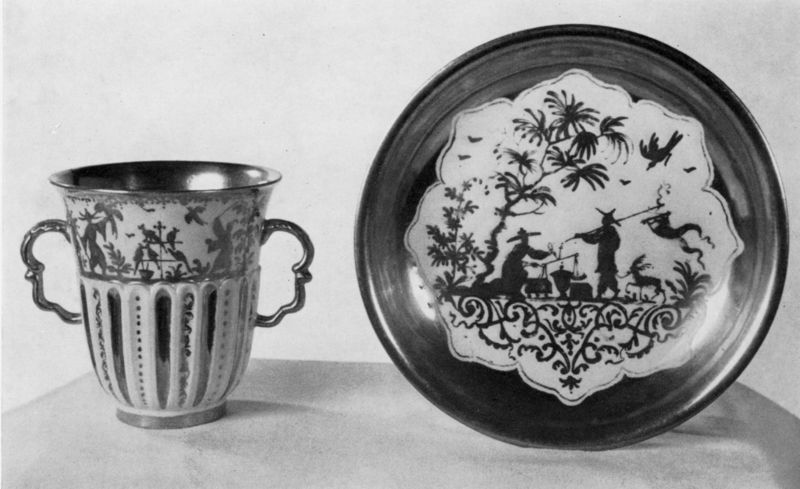
Titel: Doppelhenkeltasse und Untertasse mit Kannelüren
Künstler: Abraham Seuter
Standort: Düsseldorf
Institution: Sammlung Prof. Dr. E. Schneider
Schlagwörter: baum, blätter, mann, schatten, vogel, weiß, wolf, bäume, menschen, blume, glas, grau, hut, hüte, licht, männer, schwarz, szene, tisch, hund, tiere, malerei, muster, ornament, schale, schüssel, silber, teller, spiegel, feld, vögel, gold, händler, pflanzen, schulter, arbeit, bauern, handel, rund, garten, henkel, keramik, krug, ranken, stillleben, ton, vase, japan, stab, fahne, arbeiter, wild, handarbeit, dekor, floral, ornamente, metall, tasse, palme, platte, japanisch, bemalt, foto, fotografie, photographie, griff, becher, gefäß, zinn, waage, porzellan, stern, asien, geschirr, service, schwarz-weiss, asiatisch, darstellung, intarsien, photo, china, griffe, gedeck, hirsch, reh, antik, palmen, teetasse, kochen, manufaktur, pokal, meissen, bemalung, verzeirung, hirte, hirten, träger, fassung, vergoldung, chinoiserie, fotografier, foto fotografie, chinesen, doppelhenkel, henkelbechr, scherenschnittmotiv, fito, bänner, schrenschnittmotiv, chienesische malerei